Aerial crown-view tile of a tropical tree (Barro Colorado Island, Panama), acquired 20241014:
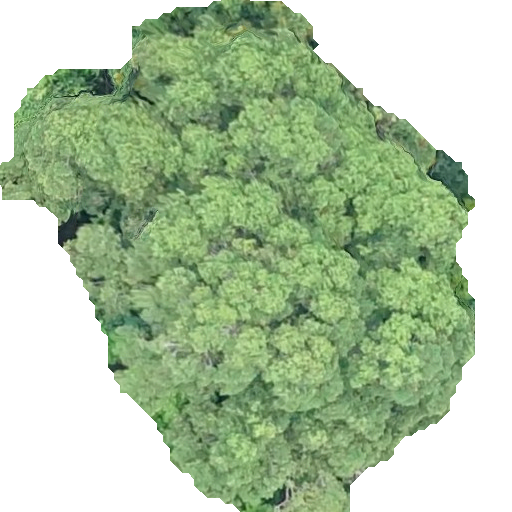
Species: Calophyllum longifolium
GBIF accepted scientific name: Calophyllum longifolium
Crown area: 255.457 m²